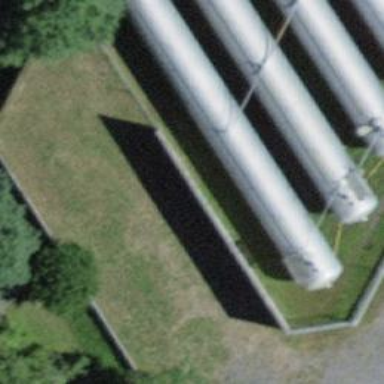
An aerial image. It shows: Storage tank that is man-made.